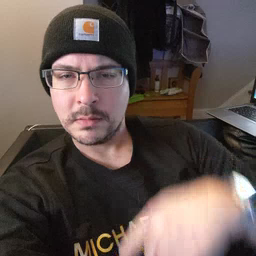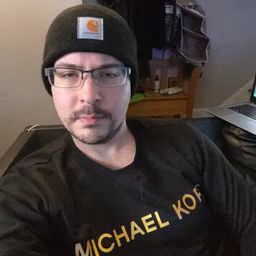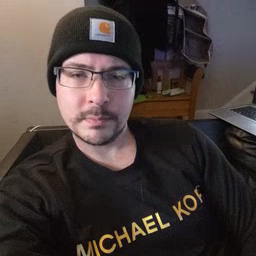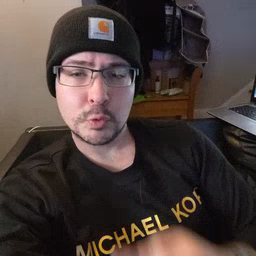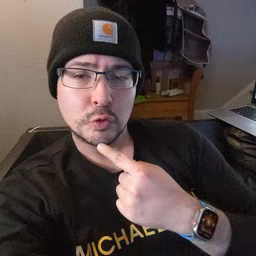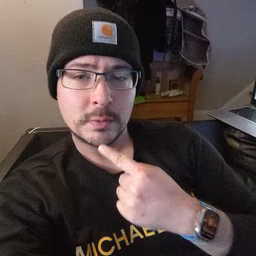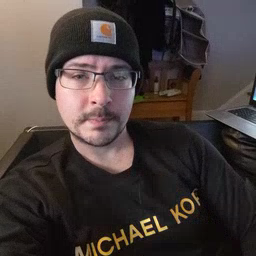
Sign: chin